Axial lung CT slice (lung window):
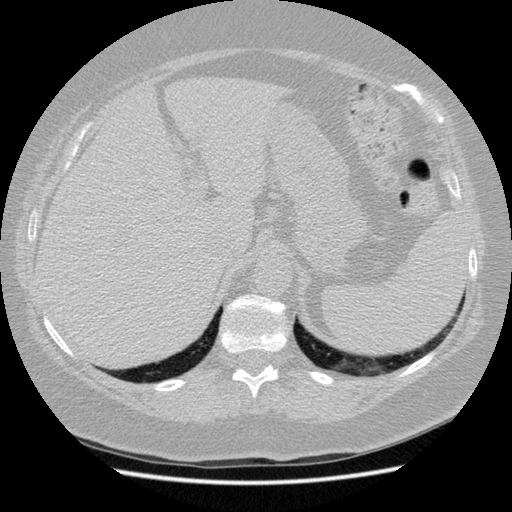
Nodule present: no